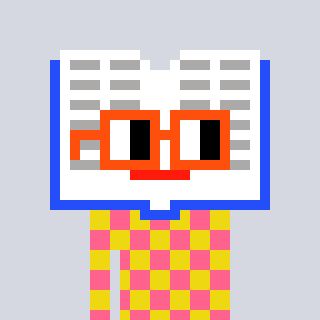
a pixel art character with square orange glasses, a dictionary-shaped head and a yellow-colored body on a cool background